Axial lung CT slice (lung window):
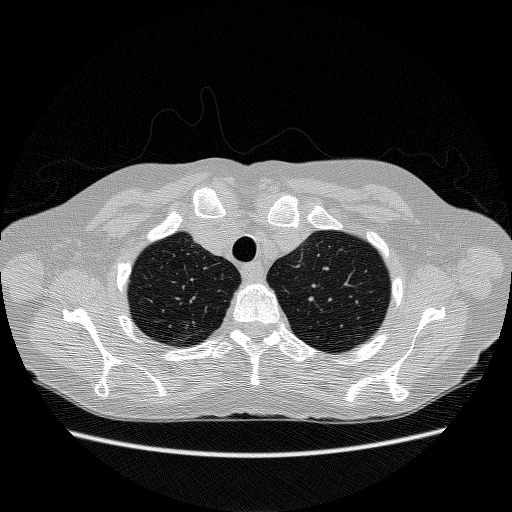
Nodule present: no